Question: I am trying to connect to a Microsoft SQL Server 2014 using php. I have XAMPP installed in my machine and I've tried to using PHP code to connect Microsoft SQL Server, but can't work. Below is my coding:
'''
<?php
$host = "DELL-INSPIRON-W\SQLEXPRESS";
$username = "sa";
$password = "654321bb?";
$schema = "payment_record";
$mysql_con=mysqli_connect($host, $username, $password,$schema);
// Check connection
if (mysqli_connect_errno())
{
echo "Failed to connect to MySQL: " . mysqli_connect_error();
exit;
}else{
}
?>
'''
Below is my Microsoft SQL Server 2014 login page:

Below is my Microsoft SQL Server database:
<URL>
The error show me: 'Failed to connect to MySQL: php_network_getaddresses: getaddrinfo failed: No such host is known.'
I am trying to connect MySQL Query Browser, it can work, only Microsoft SQL Server 2014 can't work.
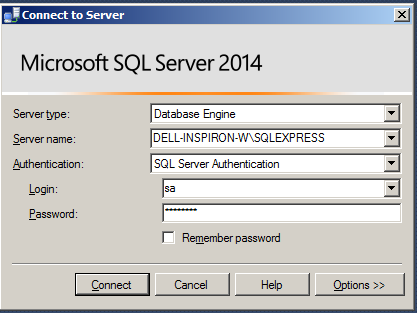
Answer: First you need to install the correct SQL-server driver for you php version.
Here is a link to install SQL Driver for php 7.3:
<URL>
Then you need to change your script of php connection. Now looks like you are trying to connect to MySQL instead of SQL-Server.
Here is a script that I used before:
'''
<?php
$serverName = 'x.x.x.x';
$connectionInfo = array('Database'=>'schema-name','UID'=>'user','PWD'=>'password');
$conn=sqlsrv_connect($serverName,$connectionInfo);
if($conn){
echo "Connected.<br />";
}else{
echo "Unable to connect<br />";
die( print_r(sqlsrv_errors(), true));
}
?>
'''
Where x.x.x.x is the IP address of your SQL-Server and 'user' and 'password' must be your authentication info.